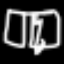
Label: pants